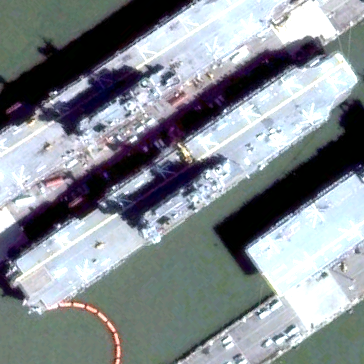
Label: assault